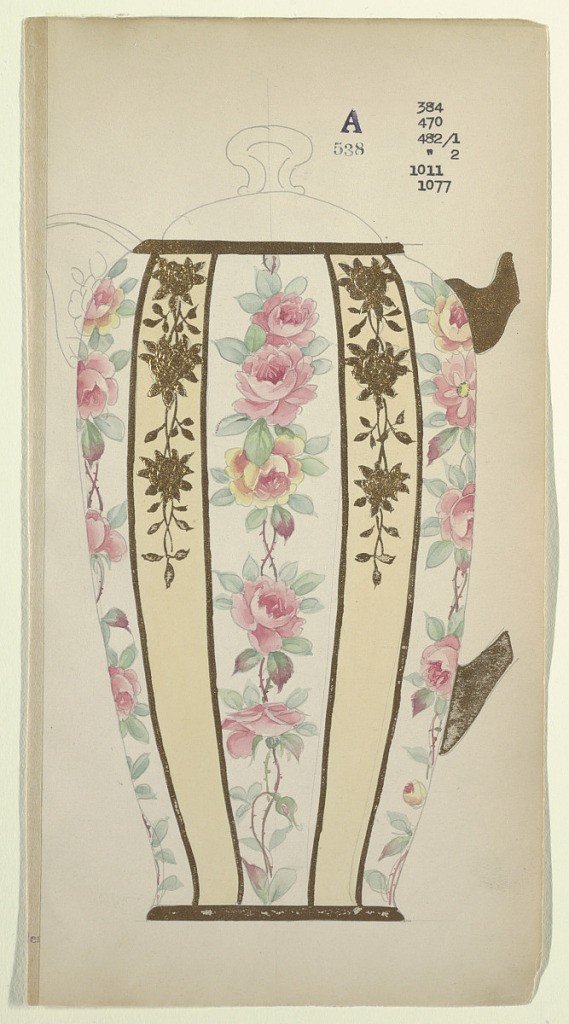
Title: Design for a Milk Pitcher
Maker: Noritake, Japan and New York, New York, USA
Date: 1880–1910
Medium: Brush and watercolor, gold gouache, graphite on cream paper
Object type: Drawing
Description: Design for a tall milk pitcher with partial handle; spout and lid in graphite. Body decorated with vertical alternating stripes; one with gold roses on vines against light yellow ground and the other with pink roses on white ground.